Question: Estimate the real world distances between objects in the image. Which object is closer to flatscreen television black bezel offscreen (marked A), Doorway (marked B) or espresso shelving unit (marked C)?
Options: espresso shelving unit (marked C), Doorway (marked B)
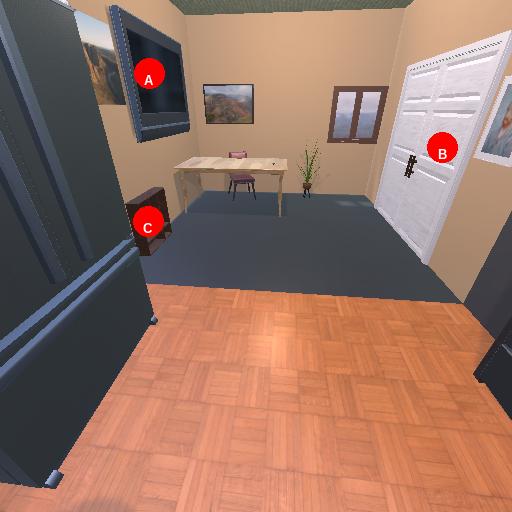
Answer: espresso shelving unit (marked C)